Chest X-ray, AP view. Patient: 58 years old, sex M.
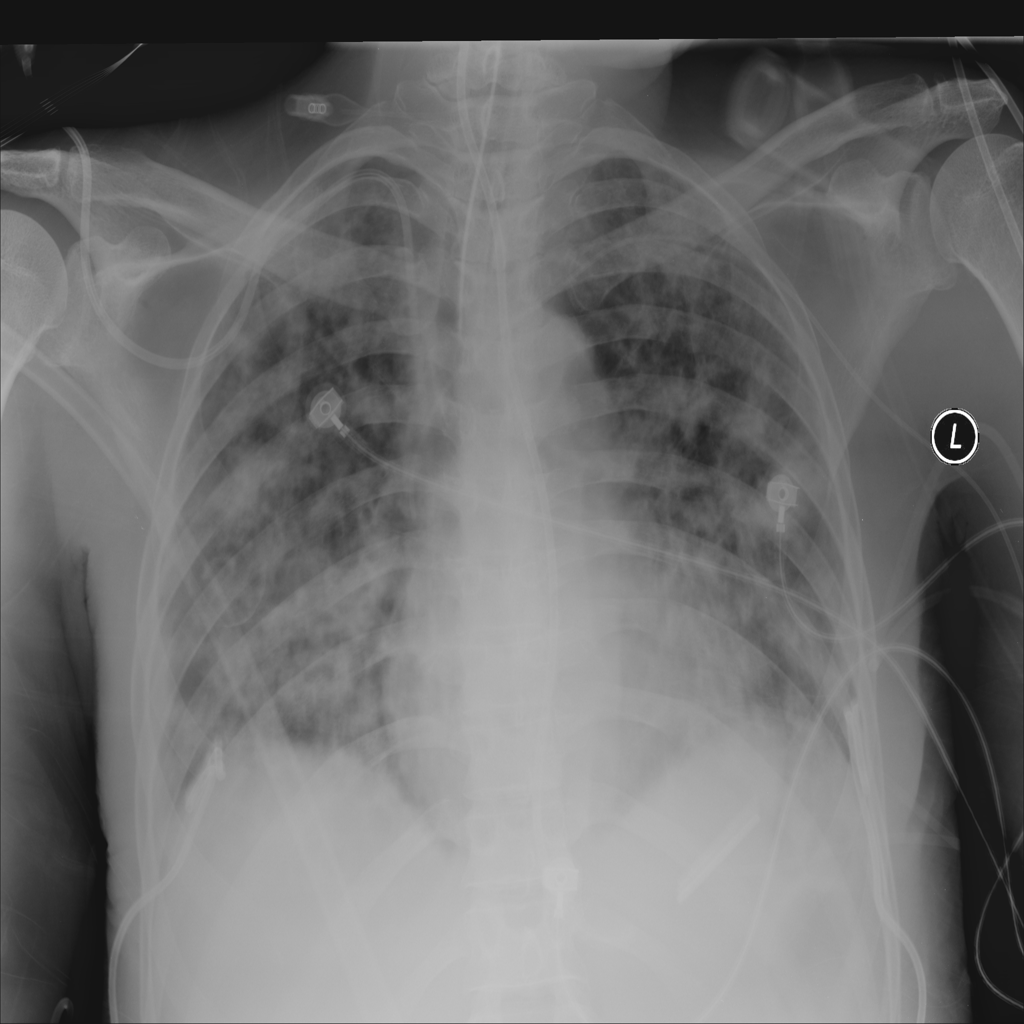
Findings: Infiltration